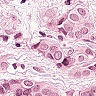
Metastatic tissue present: yes